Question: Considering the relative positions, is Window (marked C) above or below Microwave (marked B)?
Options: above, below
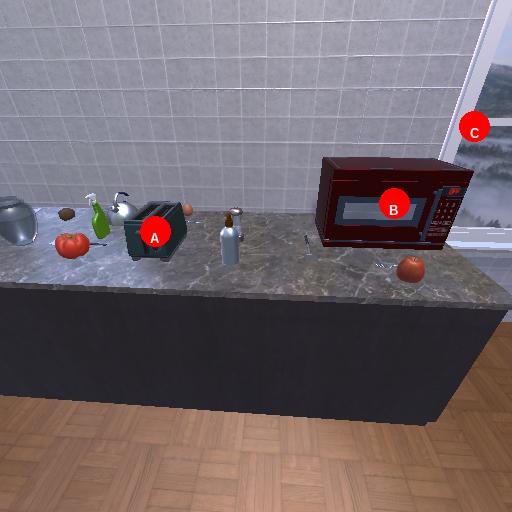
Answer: above